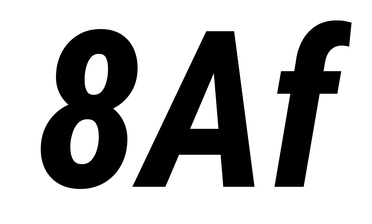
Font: Roboto-Italic_Condensed_Bold_Italic